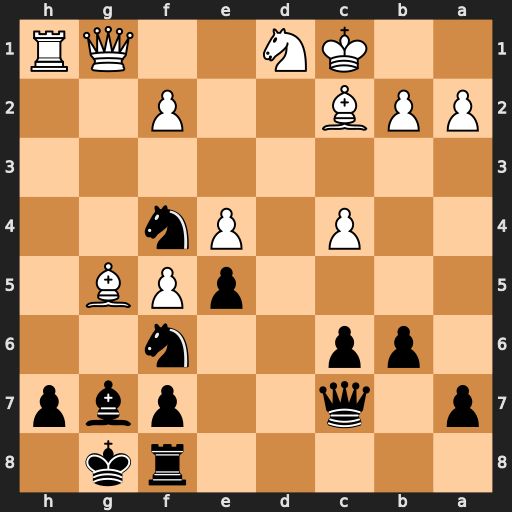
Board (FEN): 5rk1/p1q2pbp/1pp2n2/4pPB1/2P1Pn2/8/PPB2P2/2KN2QR
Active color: b
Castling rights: -
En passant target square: -
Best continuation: Ne2+ Kb1 Nxg1